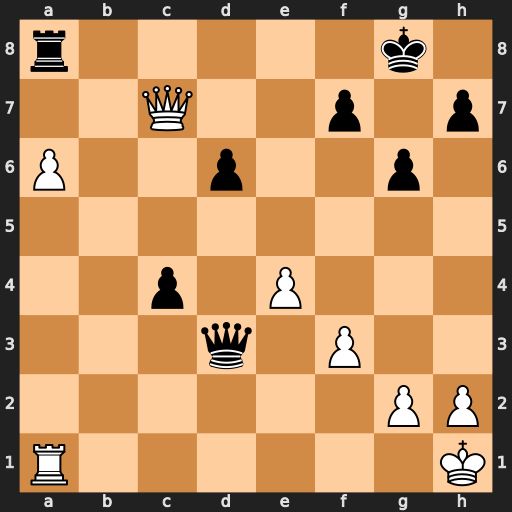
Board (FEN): r5k1/2Q2p1p/P2p2p1/8/2p1P3/3q1P2/6PP/R6K
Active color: w
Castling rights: -
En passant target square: -
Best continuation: Qb7 Rf8 a7